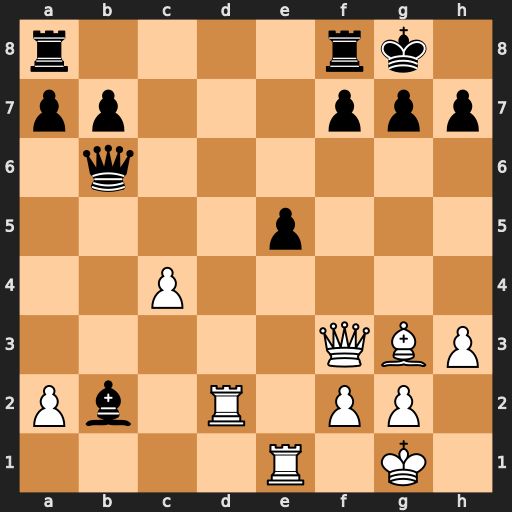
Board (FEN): r4rk1/pp3ppp/1q6/4p3/2P5/5QBP/Pb1R1PP1/4R1K1
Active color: w
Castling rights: -
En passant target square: -
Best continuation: Rb1 Bd4 Rxb6